Interaction volume radius: 5 \u00c5
Interaction volume height: 15 \u00c5
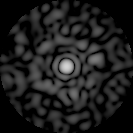
Disorder parameter: 0.85